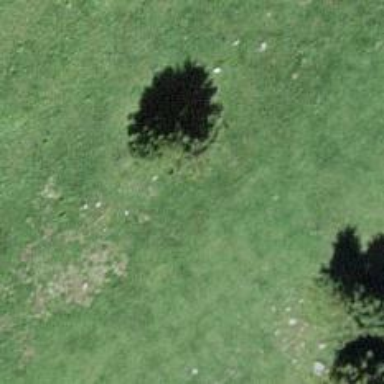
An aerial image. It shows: Needle-leaved tree in its natural environment.